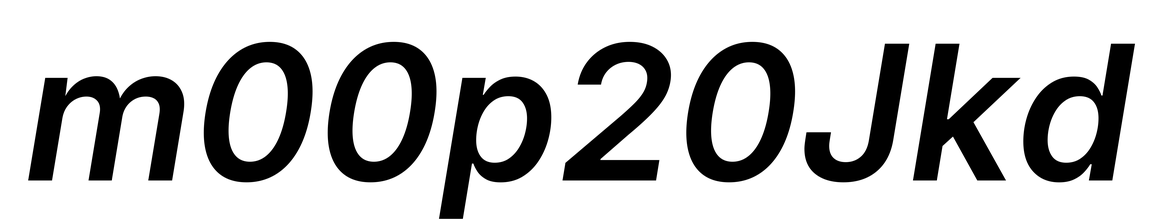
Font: Inter-Italic_SemiBold_Italic